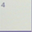
Piece: xx